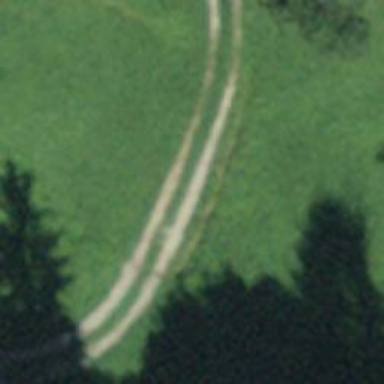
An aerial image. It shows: Track with very rough surface.